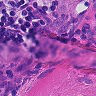
Metastatic tissue present: yes